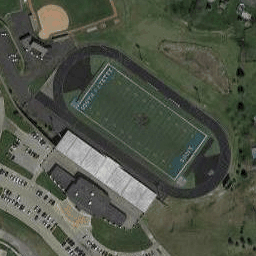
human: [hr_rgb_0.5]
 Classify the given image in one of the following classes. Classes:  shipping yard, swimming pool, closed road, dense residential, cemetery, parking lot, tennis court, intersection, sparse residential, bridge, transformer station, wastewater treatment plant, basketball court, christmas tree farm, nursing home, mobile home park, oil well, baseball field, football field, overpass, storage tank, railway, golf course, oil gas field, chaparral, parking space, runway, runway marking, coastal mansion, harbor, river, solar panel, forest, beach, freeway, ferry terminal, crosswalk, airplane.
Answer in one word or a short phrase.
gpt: football field